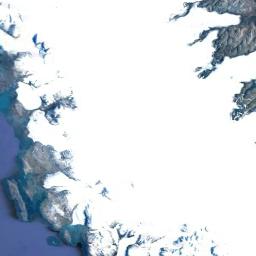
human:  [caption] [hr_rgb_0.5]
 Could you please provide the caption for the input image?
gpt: A large mountain covered in snow is surrounded by blue water .

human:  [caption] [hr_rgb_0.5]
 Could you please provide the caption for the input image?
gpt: The snow berg is next to the water .

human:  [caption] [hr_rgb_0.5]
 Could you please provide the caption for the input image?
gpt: The snowberg is covered with snow .

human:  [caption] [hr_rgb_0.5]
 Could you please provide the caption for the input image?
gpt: The snowberg is covered with glaciers and the sea is next to the snowberg .

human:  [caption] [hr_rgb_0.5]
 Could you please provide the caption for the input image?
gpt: There are full of snow on the snowberg .